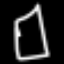
Label: square